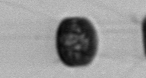
Label: Thalassiosira